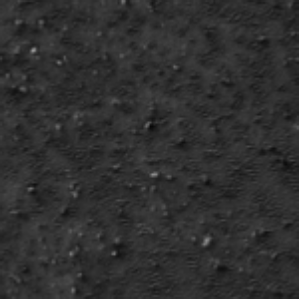
Label: frost